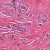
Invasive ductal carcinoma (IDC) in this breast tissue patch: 0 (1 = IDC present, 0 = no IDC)